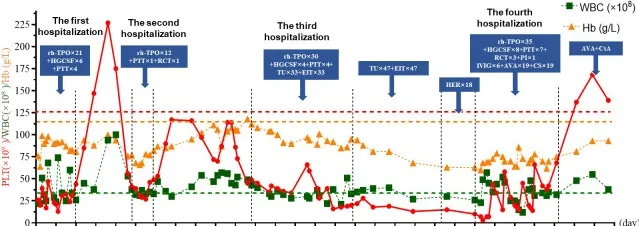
Changes in PLT, WBC, and Hb over the course of treatment.
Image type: pathology (immunostaining)